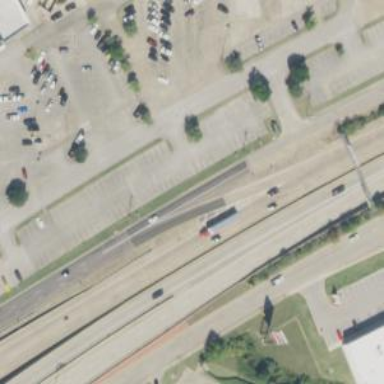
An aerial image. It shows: Trunk link highway.